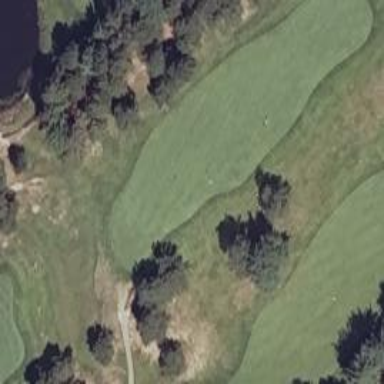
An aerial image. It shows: Golf hole.